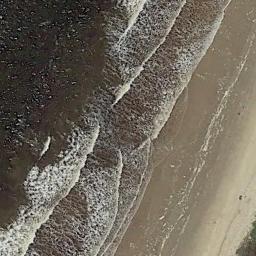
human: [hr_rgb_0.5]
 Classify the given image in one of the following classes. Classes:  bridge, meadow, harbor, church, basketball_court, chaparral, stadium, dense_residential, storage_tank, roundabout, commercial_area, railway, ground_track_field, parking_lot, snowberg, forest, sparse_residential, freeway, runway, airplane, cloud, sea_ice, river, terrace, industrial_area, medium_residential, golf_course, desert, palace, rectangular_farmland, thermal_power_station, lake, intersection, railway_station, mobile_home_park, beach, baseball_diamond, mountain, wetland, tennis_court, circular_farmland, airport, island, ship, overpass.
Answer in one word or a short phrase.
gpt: beach